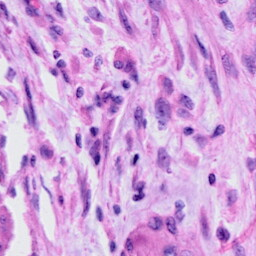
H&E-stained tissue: Cervix